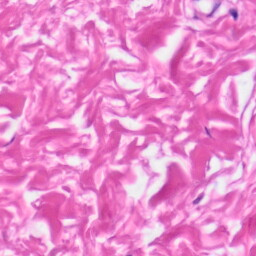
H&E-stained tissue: Skin